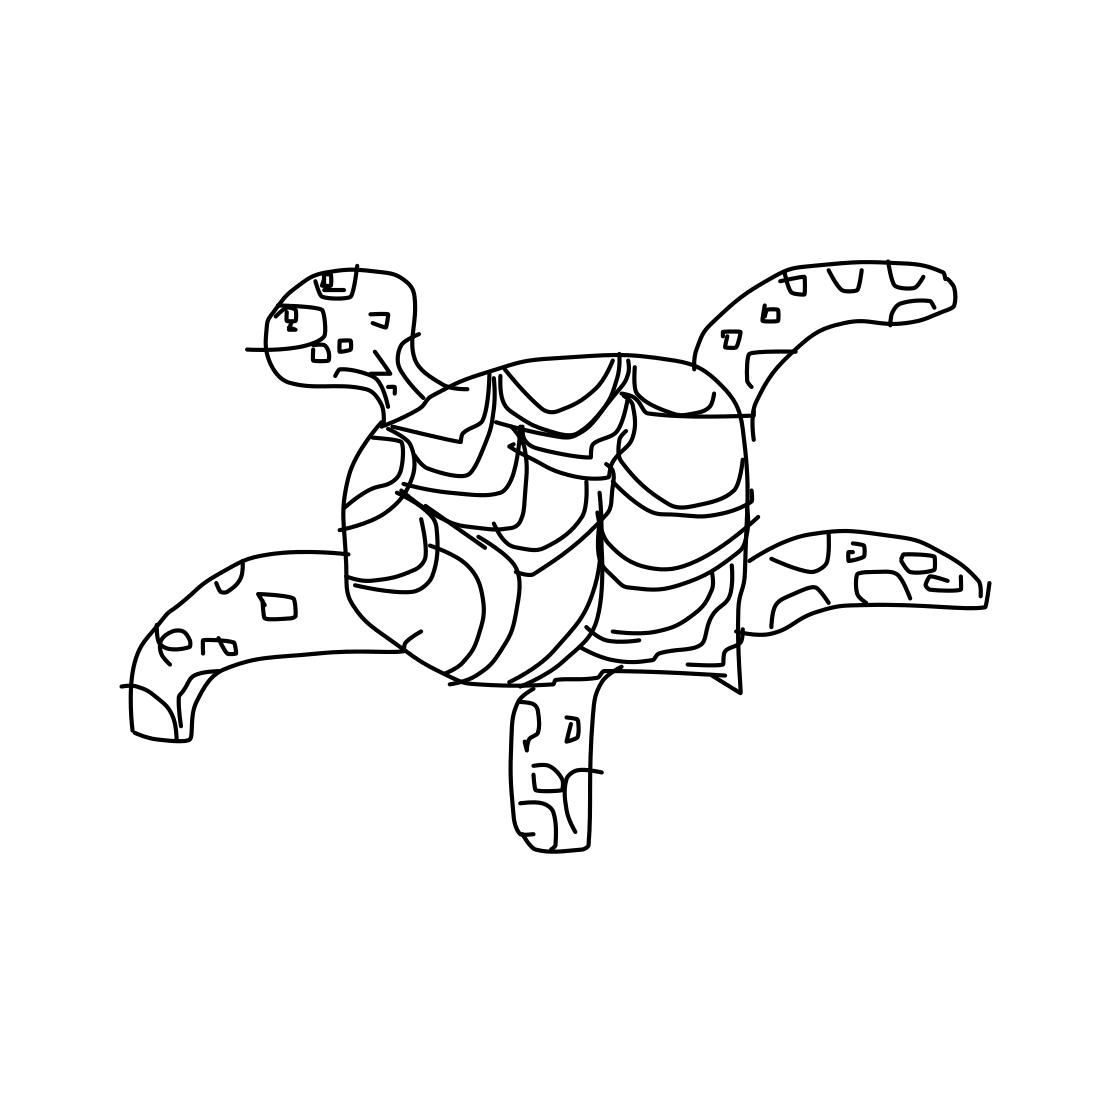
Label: sea turtle